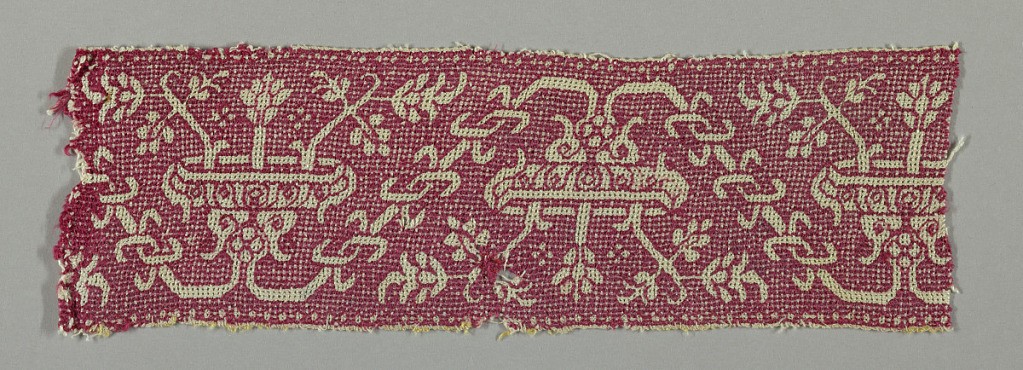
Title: Fragment
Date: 16th century
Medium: silk on linen Technique: needlework on gauze weave
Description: Border fragment showing a curving vine with geometric flowers in red silk on linen.